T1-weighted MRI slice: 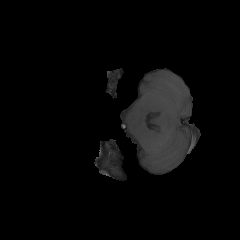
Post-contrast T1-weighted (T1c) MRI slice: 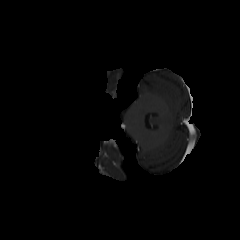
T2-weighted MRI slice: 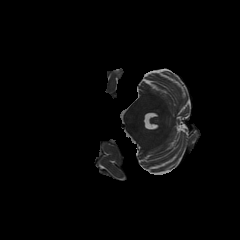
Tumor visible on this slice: no